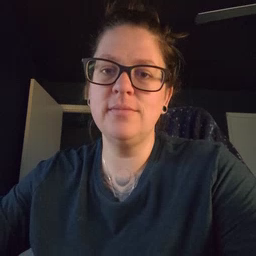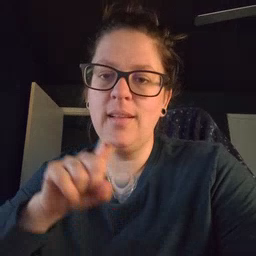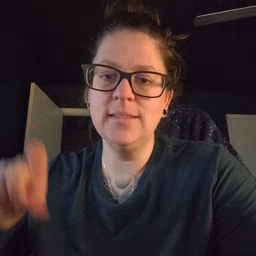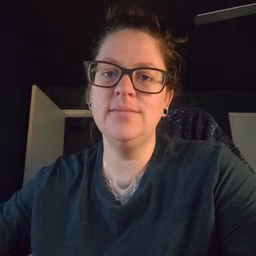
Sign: closet